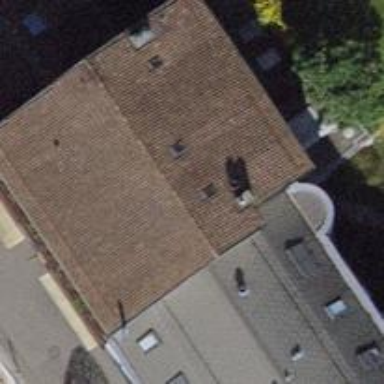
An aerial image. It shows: Gabled residential building with roof covered in roof tiles. The orientation of the roof is along the structure.